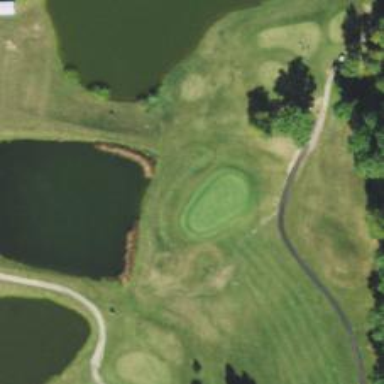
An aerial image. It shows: Golf green.